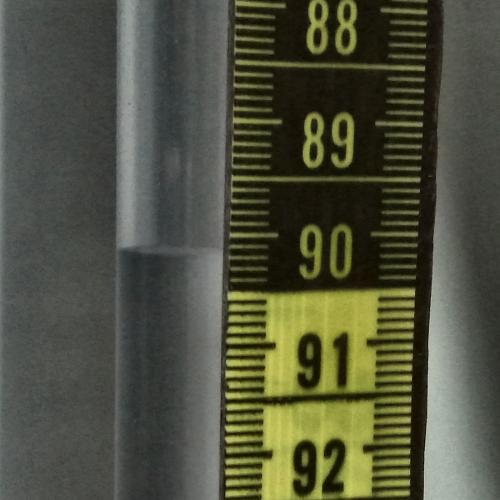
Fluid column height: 90.2 cm